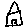
Label: house